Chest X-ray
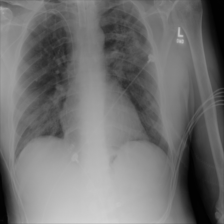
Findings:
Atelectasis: negative
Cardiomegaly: negative
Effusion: negative
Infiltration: positive
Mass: negative
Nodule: negative
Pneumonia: negative
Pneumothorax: negative
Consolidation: negative
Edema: negative
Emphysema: negative
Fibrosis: negative
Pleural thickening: negative
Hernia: negative